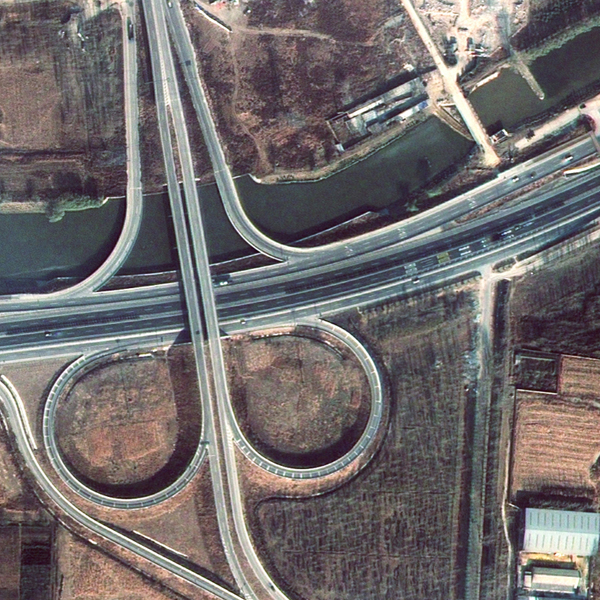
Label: Viaduct